Question: I have a button . When I click on it I have used this code to go to in the iPod Touch . But it is not going . iPod touch iOS is 6.1 . Please tell me the problem. Thanks in advance . For reference I have attached the settings screen
'''
[[UIApplication sharedApplication] openURL:[NSURL URLWithString:@"prefs://"]];
'''
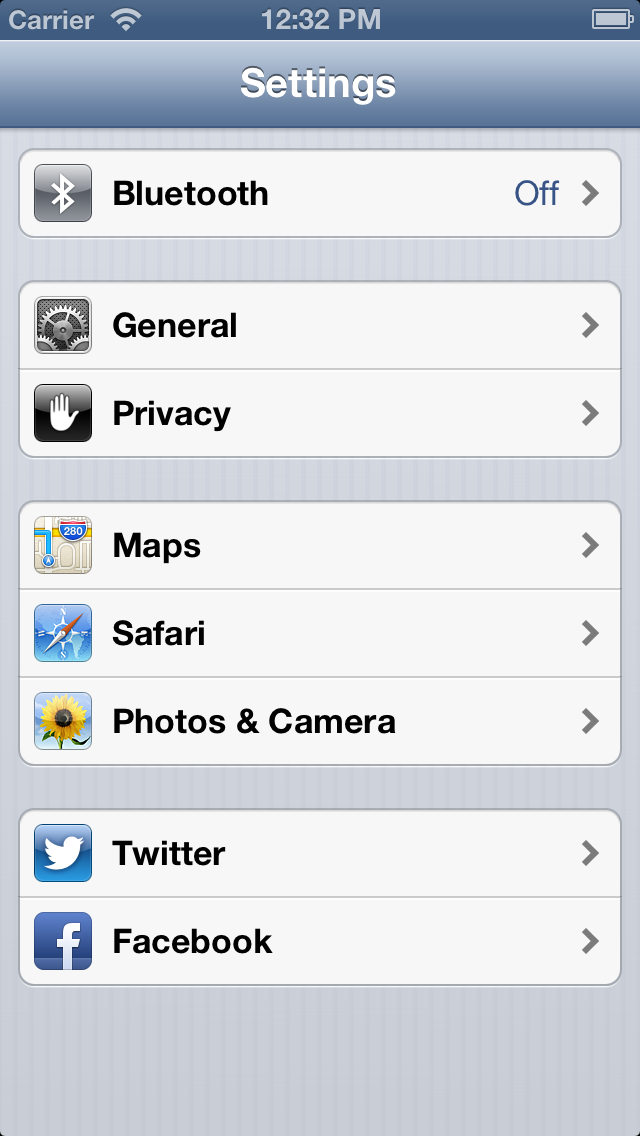
Answer: Till now Apple not providing the URL Schema for achieving this one in newer versons. upto ios5.0 it was working after that this one depreciated.